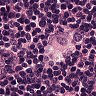
Metastatic tissue present: yes